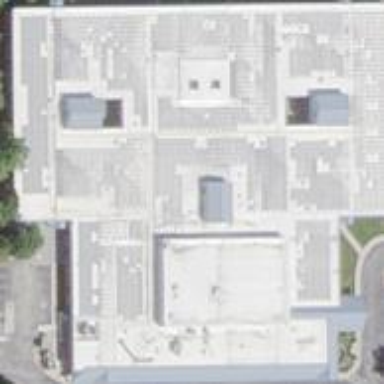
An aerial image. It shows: School building.